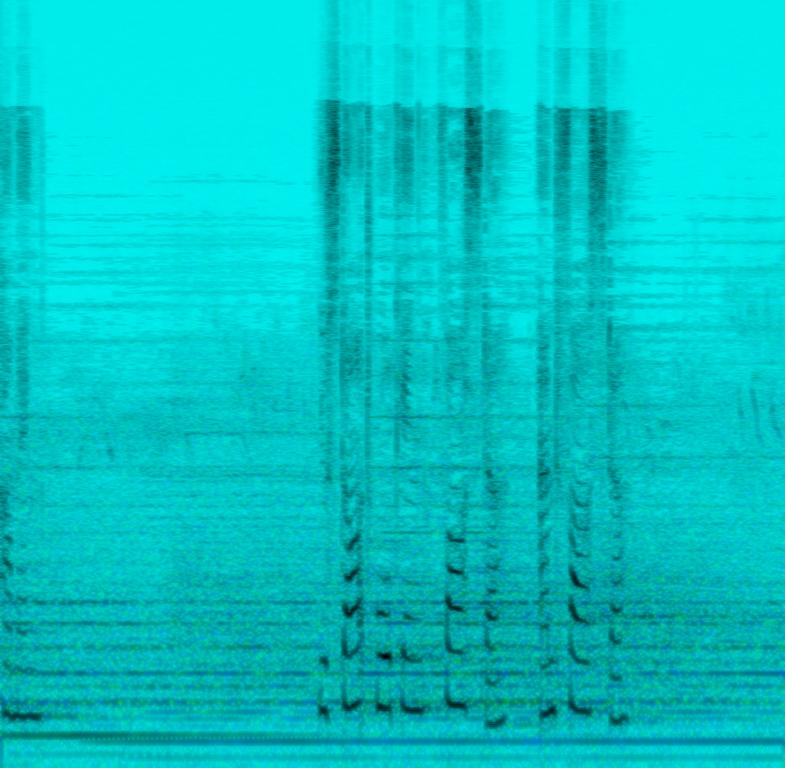
This audio contains a synth drone playing in the lower midrange and other synthesizer sounds on top. One of them is playing a melody in a higher pitch. A female voice is talking along to the music. The whole recording is full of reverb. This song may be playing during meditation or while falling asleep.